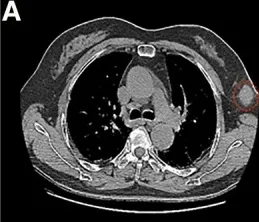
(A) Chest CT image: the red circle indicates a mass of the left accessory milk, which is not clearly connected to the breast tissue.
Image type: radiology (ct)